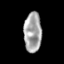
Tissue: skin
Cell type: Epithelial cells
Senescence score: 0.8594
Nuclear area (px): 689
Mean DAPI intensity: 166.298